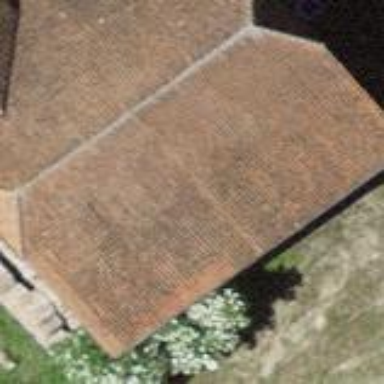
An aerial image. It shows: Rural barn.